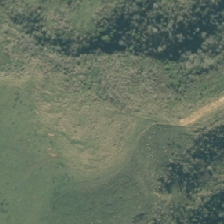
Land cover: broadleaved_indigenous_hardwood